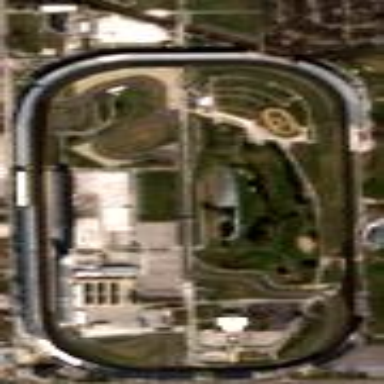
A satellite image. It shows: Raceway for motor sports.